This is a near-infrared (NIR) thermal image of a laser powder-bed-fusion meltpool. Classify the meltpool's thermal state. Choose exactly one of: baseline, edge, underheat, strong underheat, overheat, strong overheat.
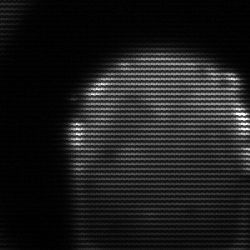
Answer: edge